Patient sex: F
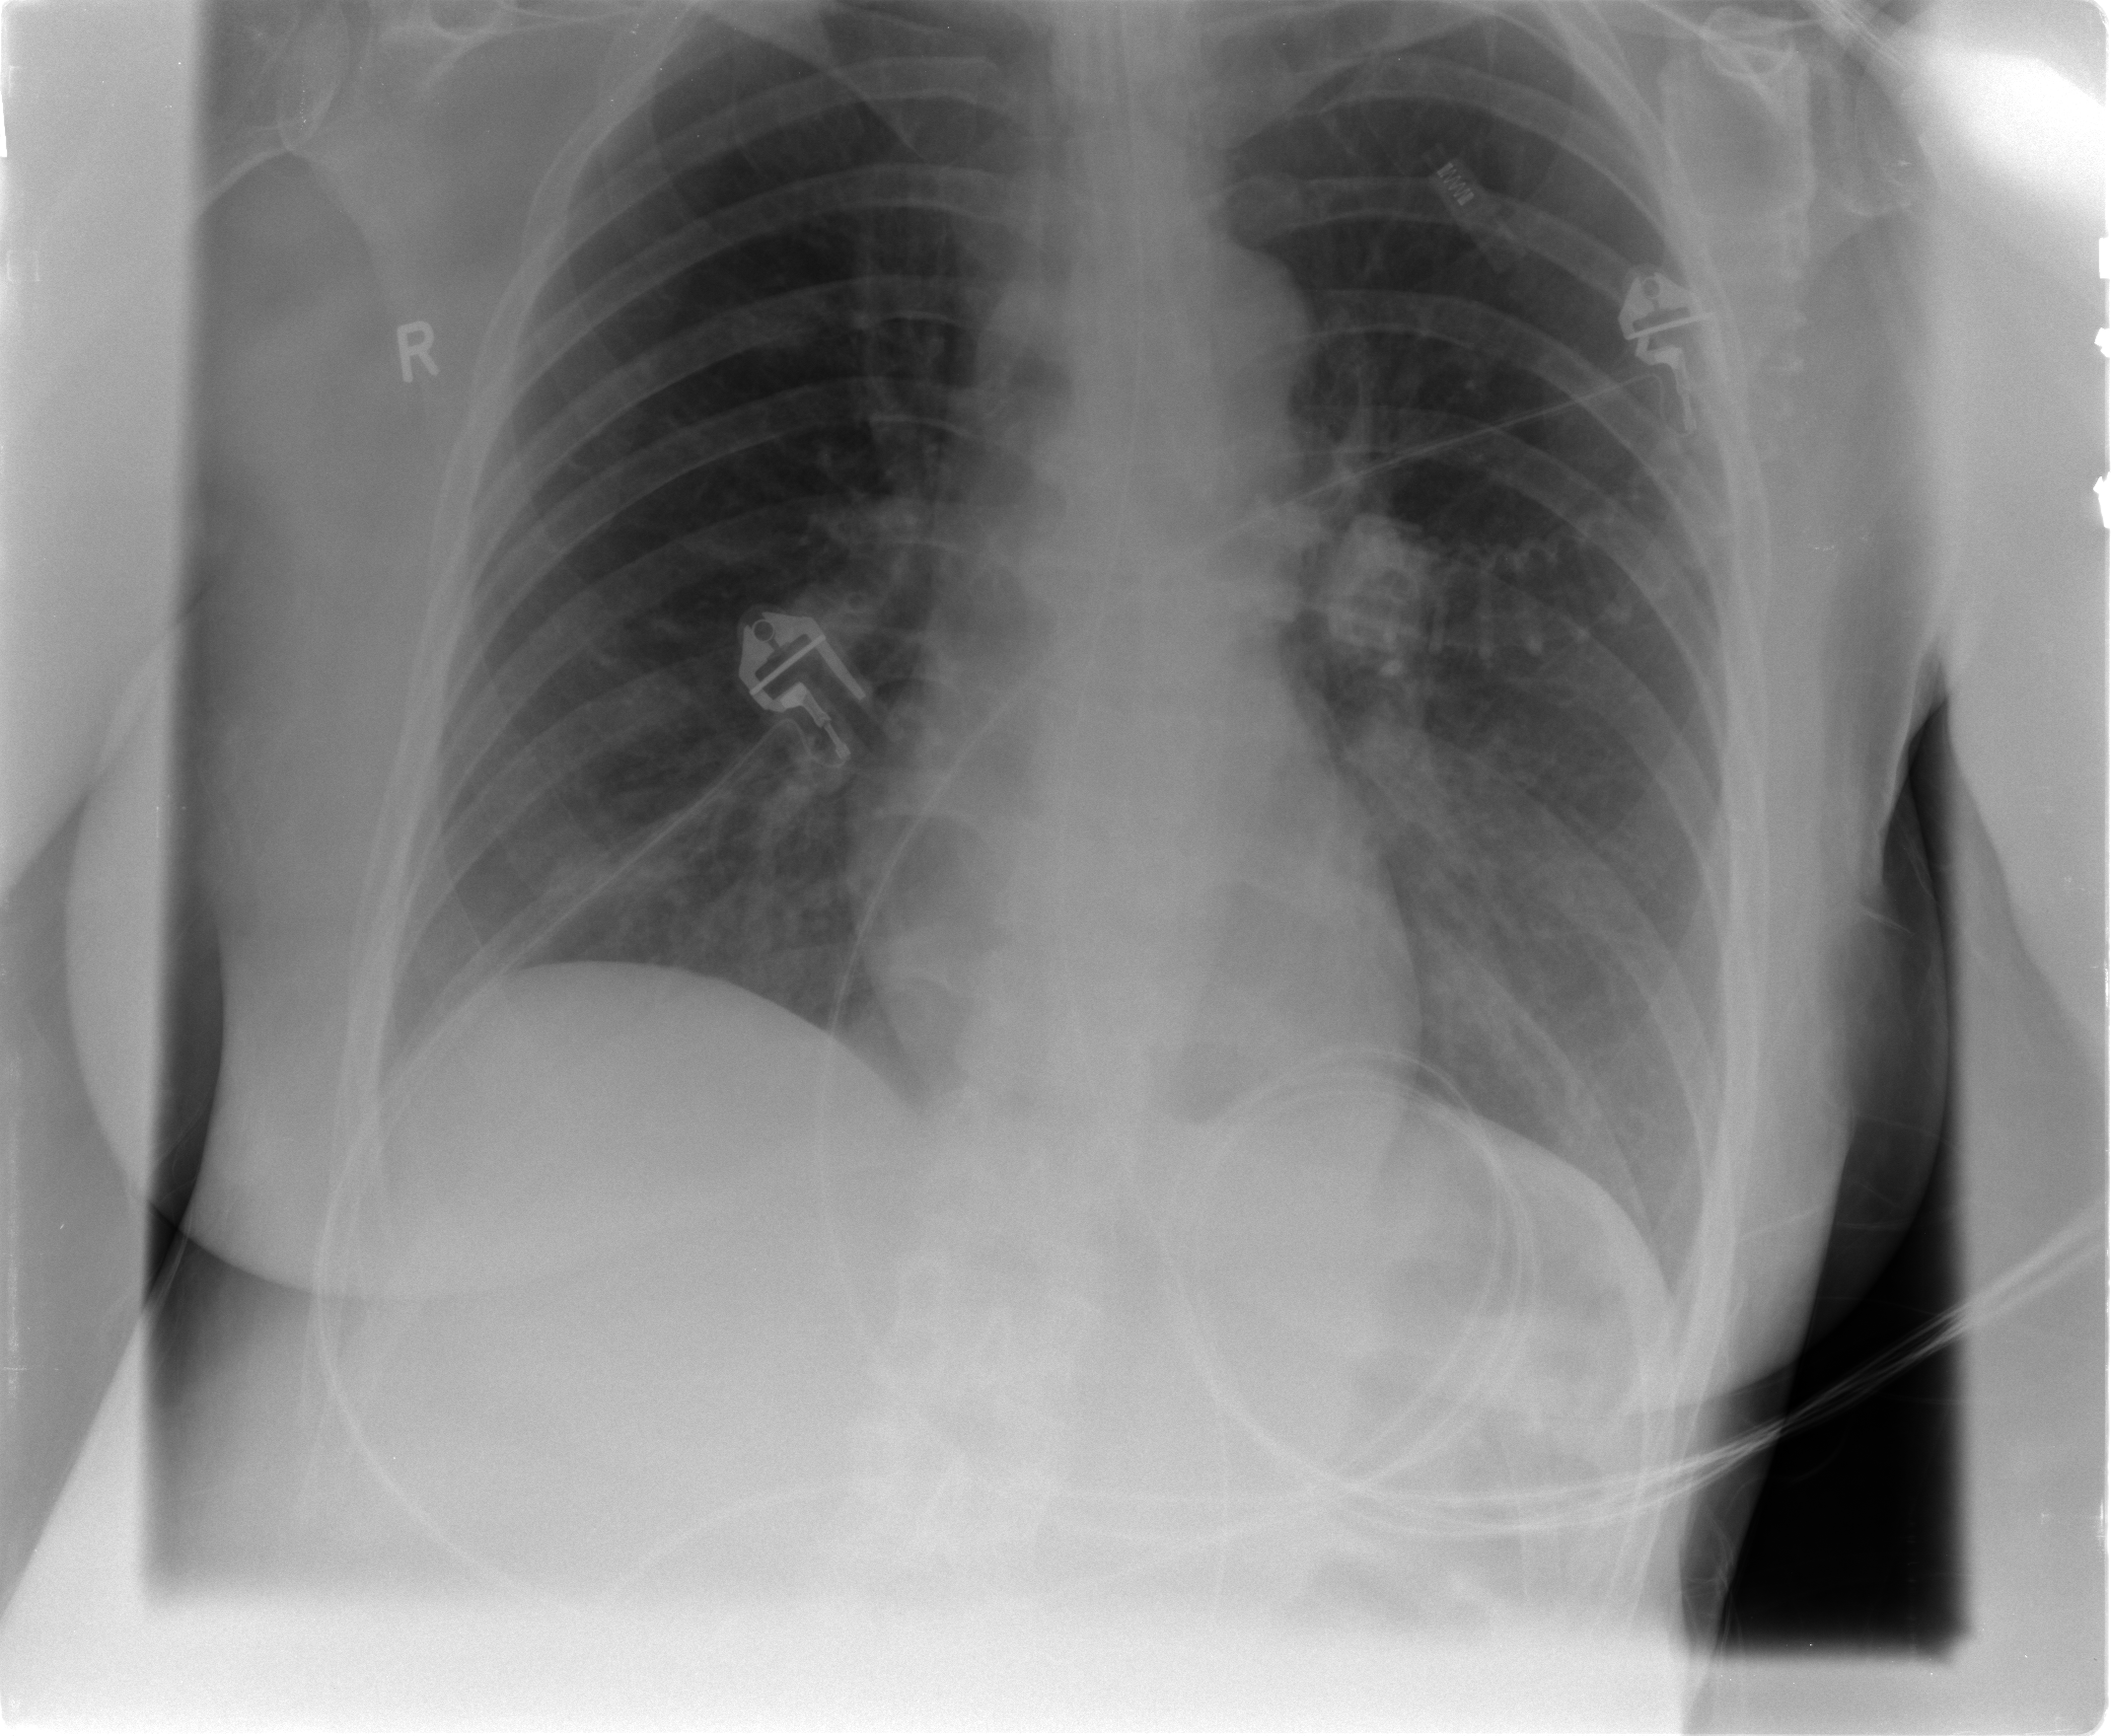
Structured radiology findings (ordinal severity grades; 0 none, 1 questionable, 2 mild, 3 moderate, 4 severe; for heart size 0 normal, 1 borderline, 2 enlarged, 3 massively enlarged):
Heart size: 0
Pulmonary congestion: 0
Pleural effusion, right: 0
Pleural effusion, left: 1
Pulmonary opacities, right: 0
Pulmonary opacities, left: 0
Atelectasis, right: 0
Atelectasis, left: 1